Field crop: maize
Growth stage: 2
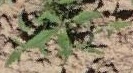
Species: atriplex